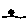
Label: tree